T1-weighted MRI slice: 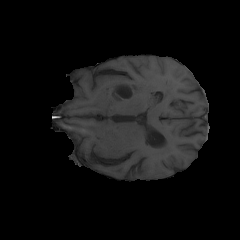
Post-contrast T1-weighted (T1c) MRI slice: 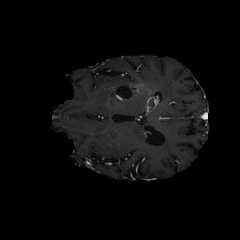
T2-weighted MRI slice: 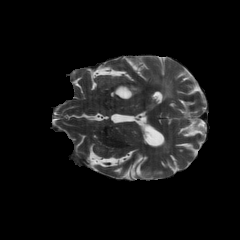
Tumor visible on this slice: yes